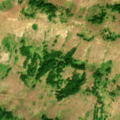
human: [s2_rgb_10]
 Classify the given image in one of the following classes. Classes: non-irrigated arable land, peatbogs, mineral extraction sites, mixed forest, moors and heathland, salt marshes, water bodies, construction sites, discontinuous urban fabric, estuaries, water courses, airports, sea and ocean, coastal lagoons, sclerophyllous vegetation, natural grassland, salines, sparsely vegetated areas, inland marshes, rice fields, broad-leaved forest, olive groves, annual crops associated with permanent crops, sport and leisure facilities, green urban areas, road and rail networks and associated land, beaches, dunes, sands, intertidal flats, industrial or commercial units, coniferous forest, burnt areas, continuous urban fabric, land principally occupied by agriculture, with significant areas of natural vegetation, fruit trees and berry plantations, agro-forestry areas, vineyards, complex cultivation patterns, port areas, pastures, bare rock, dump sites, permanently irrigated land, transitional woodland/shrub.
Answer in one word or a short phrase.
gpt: natural grassland, transitional woodland/shrub